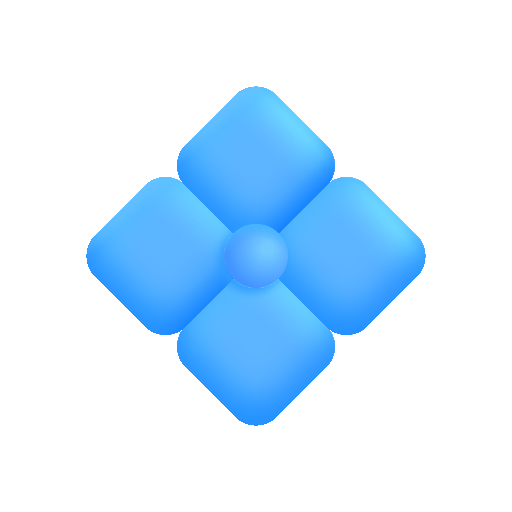
diamond with a dot color